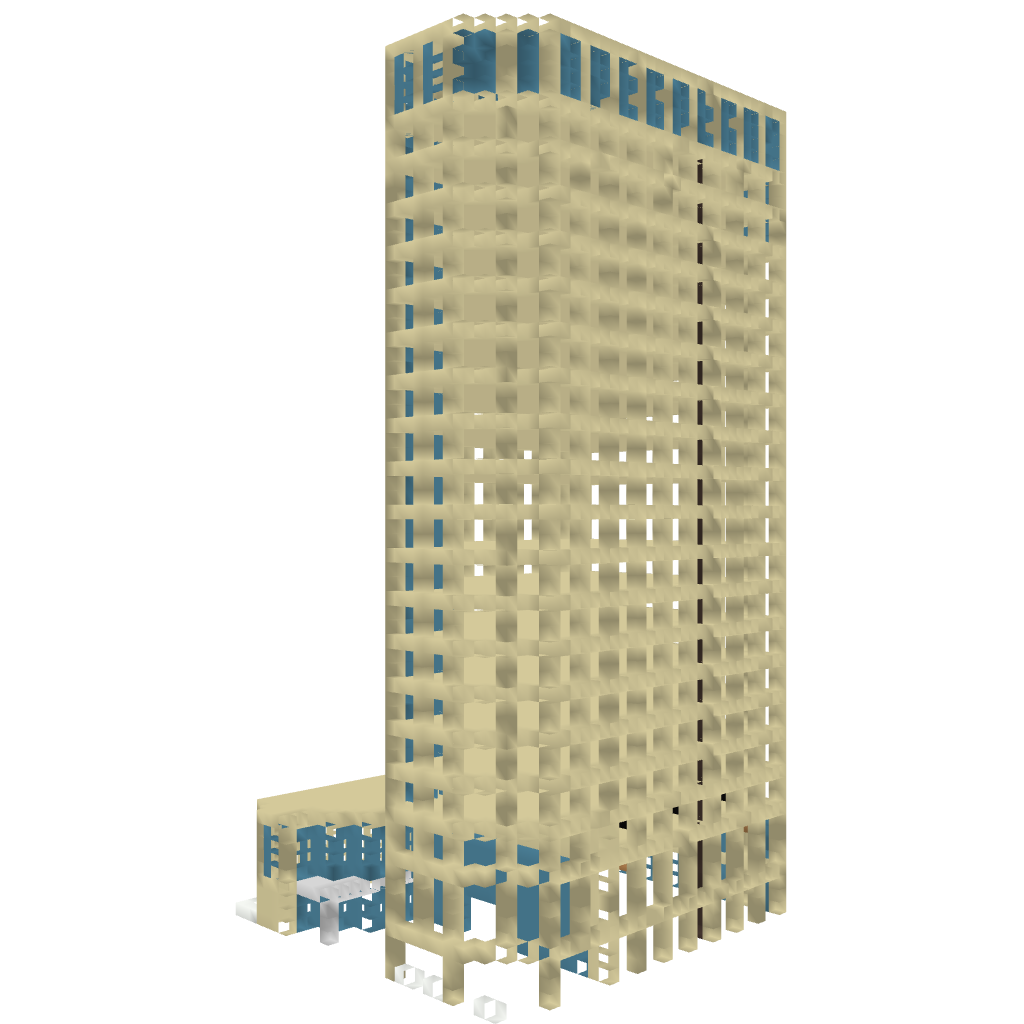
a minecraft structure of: Office Building